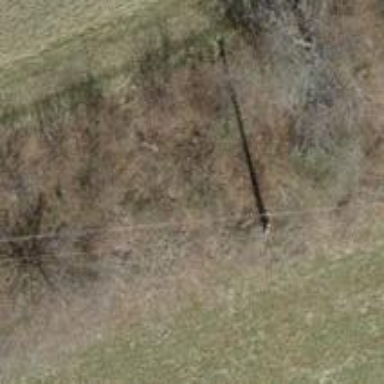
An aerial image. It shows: Power pole.